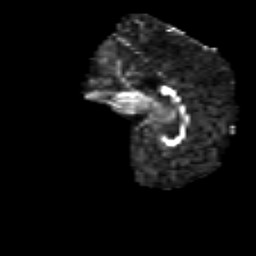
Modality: FA
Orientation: sagittal
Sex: male
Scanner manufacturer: siemens
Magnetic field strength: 3 T
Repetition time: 5 s
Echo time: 0.071 s